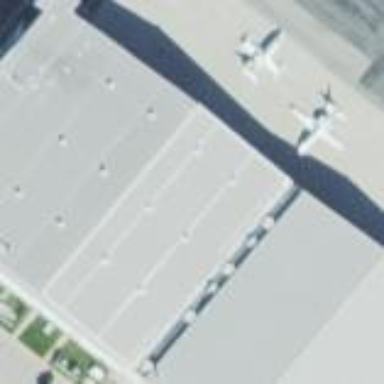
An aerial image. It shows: Hangar building.